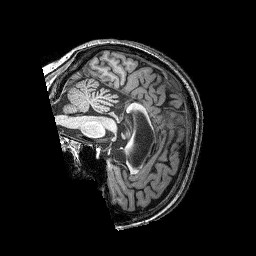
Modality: T1w
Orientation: sagittal
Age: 54
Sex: female
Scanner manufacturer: siemens
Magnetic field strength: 3 T
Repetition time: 2.25 s
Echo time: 0.00452 s